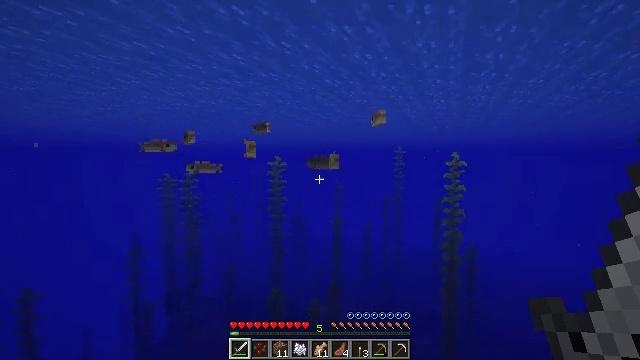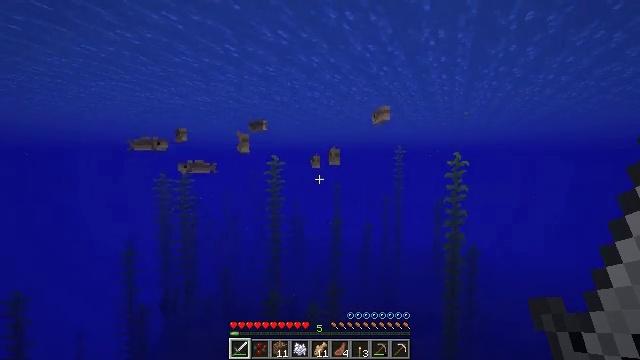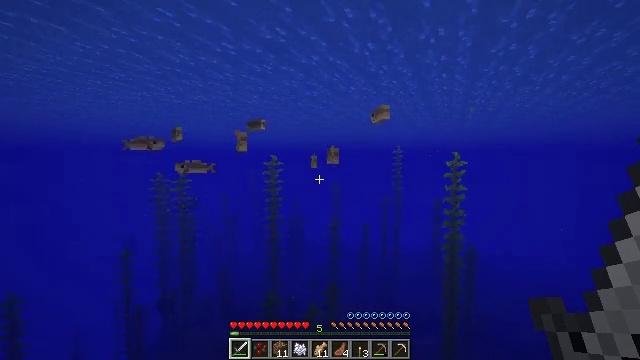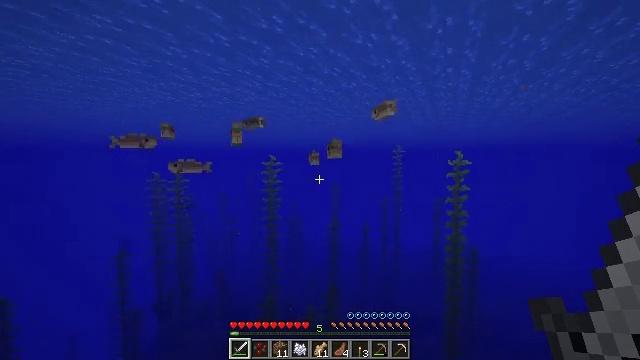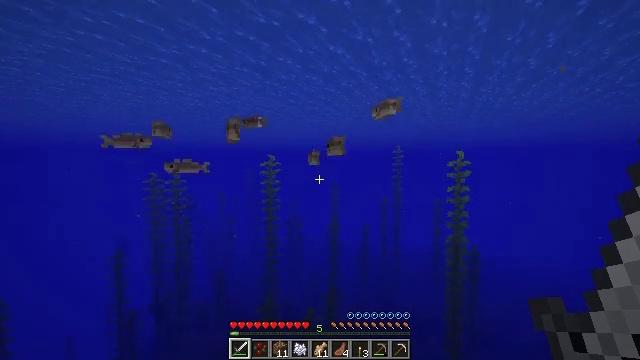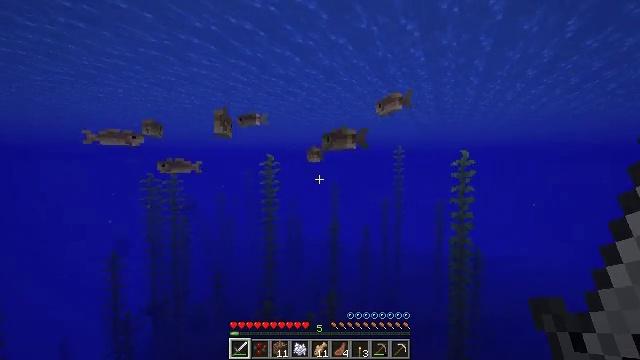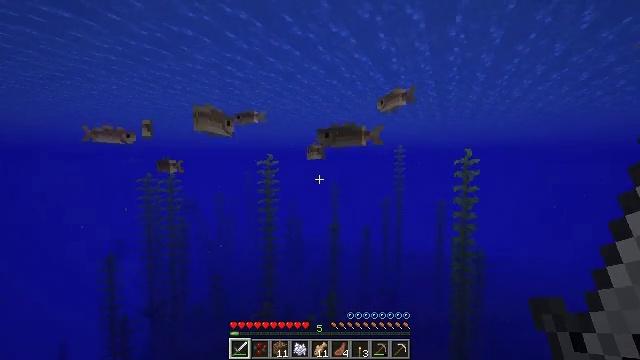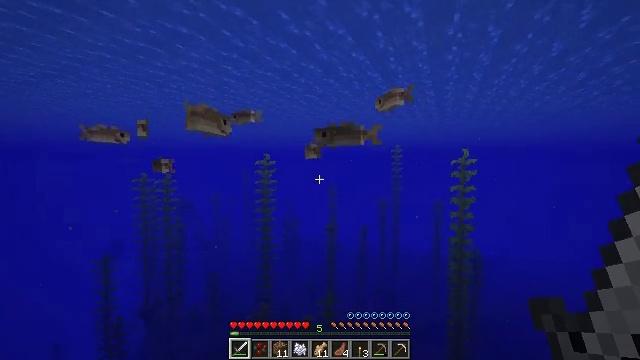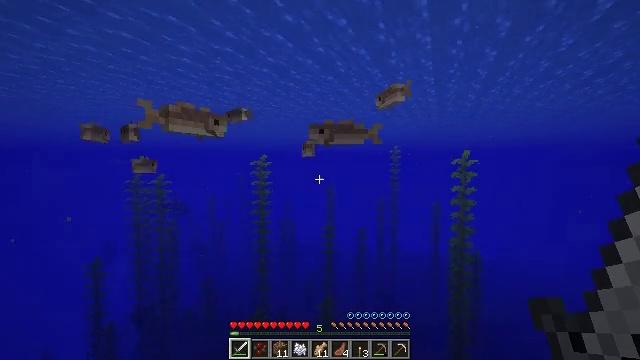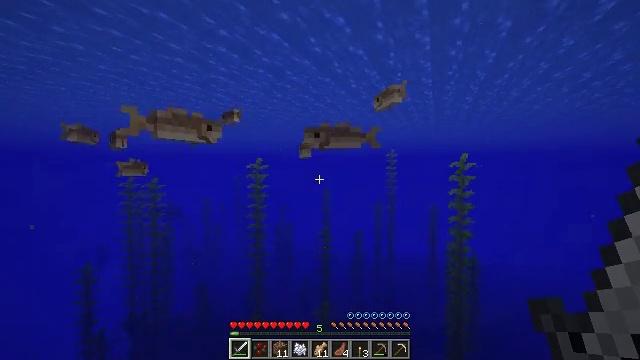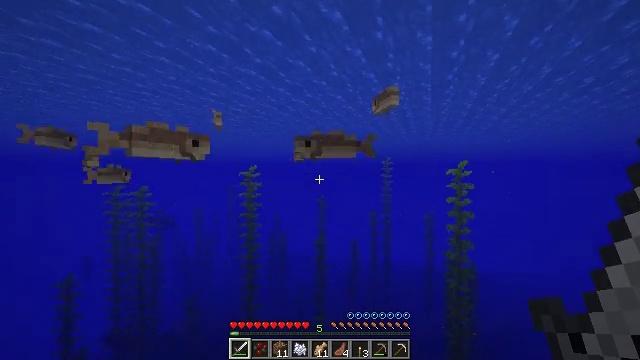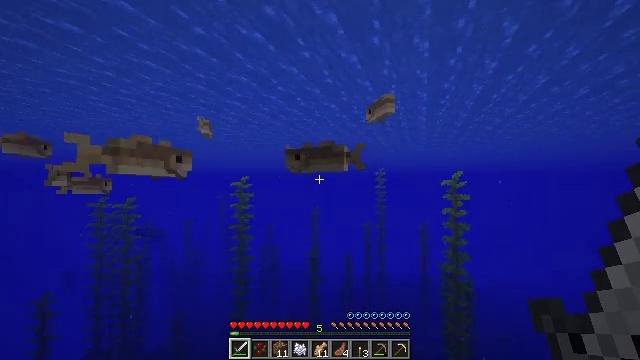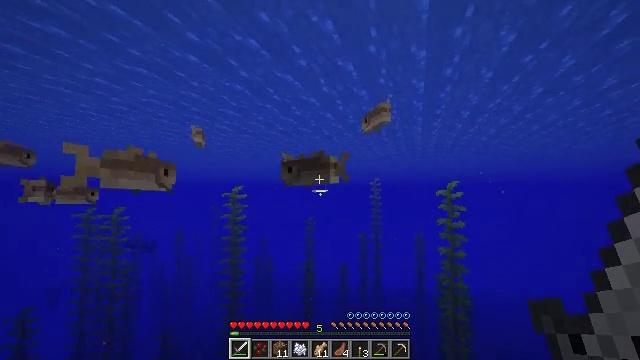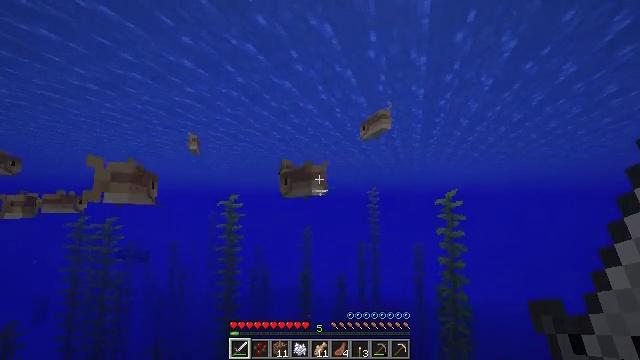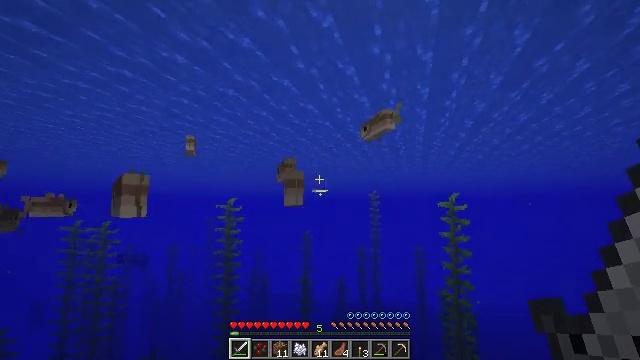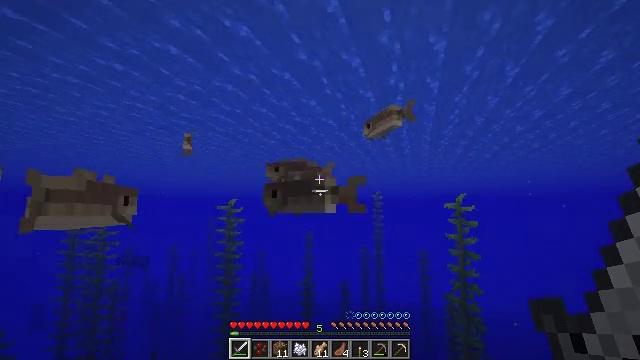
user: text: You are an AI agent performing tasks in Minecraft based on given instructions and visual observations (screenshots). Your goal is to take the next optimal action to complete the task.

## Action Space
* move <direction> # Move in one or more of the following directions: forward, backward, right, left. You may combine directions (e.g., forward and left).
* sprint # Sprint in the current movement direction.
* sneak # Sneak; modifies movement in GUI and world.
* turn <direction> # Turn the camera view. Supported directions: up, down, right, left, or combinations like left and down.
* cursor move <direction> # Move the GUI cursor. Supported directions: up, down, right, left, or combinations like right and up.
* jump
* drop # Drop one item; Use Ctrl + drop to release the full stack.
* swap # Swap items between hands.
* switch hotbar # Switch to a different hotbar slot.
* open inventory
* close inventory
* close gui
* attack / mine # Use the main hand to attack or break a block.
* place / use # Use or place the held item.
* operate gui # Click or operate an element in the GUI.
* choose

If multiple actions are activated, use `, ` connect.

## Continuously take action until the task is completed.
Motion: motion action
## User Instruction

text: Kill mobs in water.
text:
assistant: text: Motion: move forward
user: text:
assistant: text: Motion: move forward
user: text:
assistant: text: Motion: move forward
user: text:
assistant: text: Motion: move forward
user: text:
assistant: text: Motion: move forward
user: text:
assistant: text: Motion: move forward
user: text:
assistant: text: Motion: move forward
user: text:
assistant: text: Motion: move forward
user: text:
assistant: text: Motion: move forward
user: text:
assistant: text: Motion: move forward, turn right and up
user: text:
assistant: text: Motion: move forward, turn right and up
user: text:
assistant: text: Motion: move forward, turn right and up
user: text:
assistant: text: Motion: move forward, turn up
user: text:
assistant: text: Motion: move forward
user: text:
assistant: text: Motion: move forward
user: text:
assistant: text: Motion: move forward, turn left and down
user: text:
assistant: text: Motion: move forward, turn left and down
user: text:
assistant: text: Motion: move forward
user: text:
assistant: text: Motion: move forward
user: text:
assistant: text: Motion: move forward
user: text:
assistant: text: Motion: move forward, turn left
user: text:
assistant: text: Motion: move forward, turn left, attack / mine
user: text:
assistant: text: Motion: move forward, turn left, attack / mine
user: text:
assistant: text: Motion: move forward, attack / mine
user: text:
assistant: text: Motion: move forward
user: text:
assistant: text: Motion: move forward
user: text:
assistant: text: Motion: move forward
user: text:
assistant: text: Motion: no_op
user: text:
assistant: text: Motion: no_op
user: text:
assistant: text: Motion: no_op